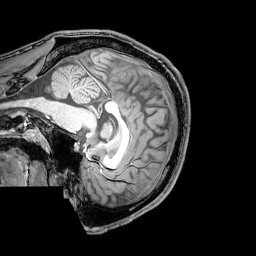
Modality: T1w
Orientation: sagittal
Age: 21
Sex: male
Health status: healthy
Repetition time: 0.081 s
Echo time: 0.037 s